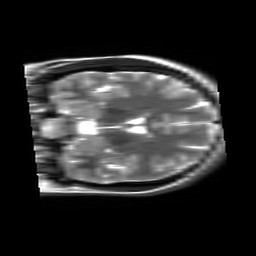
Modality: T2w
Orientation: coronal
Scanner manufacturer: siemens
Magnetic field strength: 3 T
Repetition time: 6.15 s
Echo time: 0.086 s